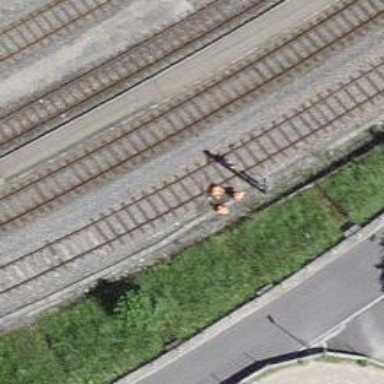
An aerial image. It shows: Rail yard with electrified rails and single track.